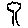
Label: tree